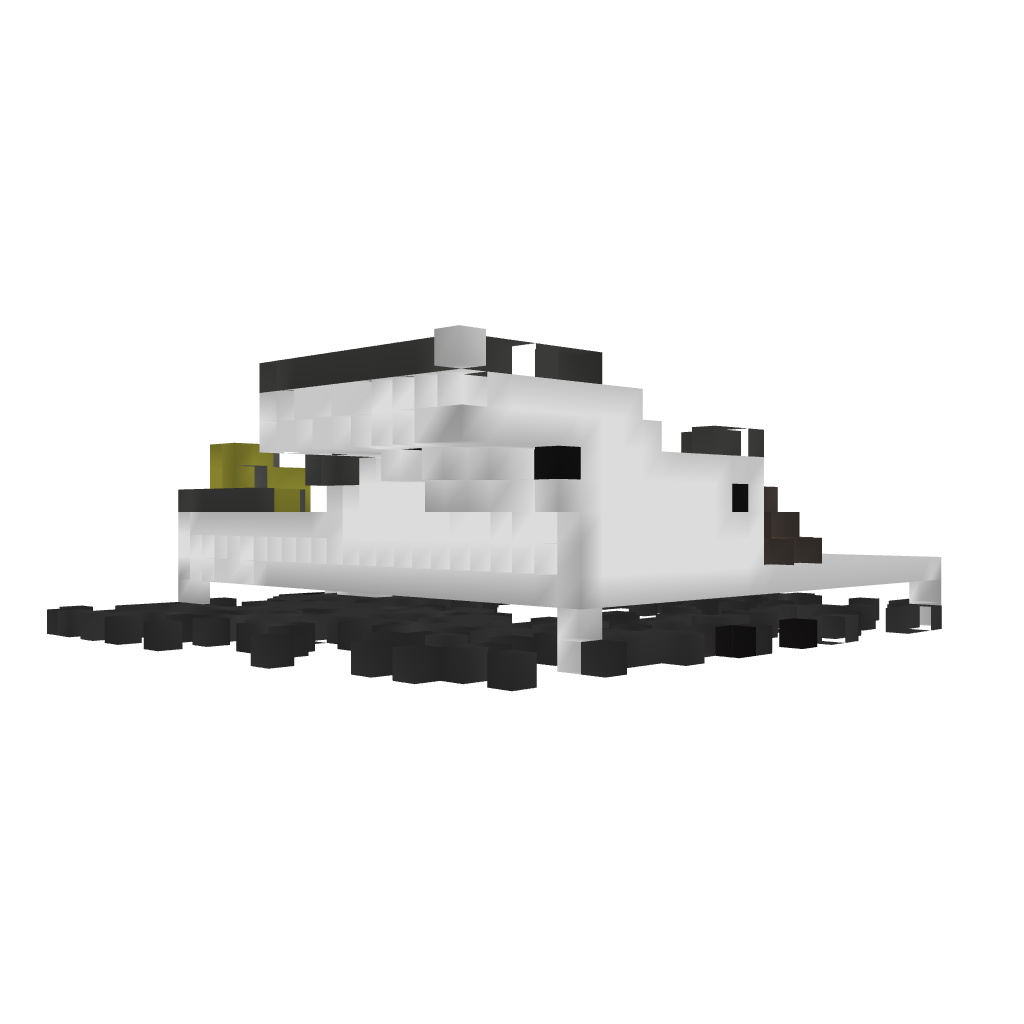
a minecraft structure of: Nightlife Arena